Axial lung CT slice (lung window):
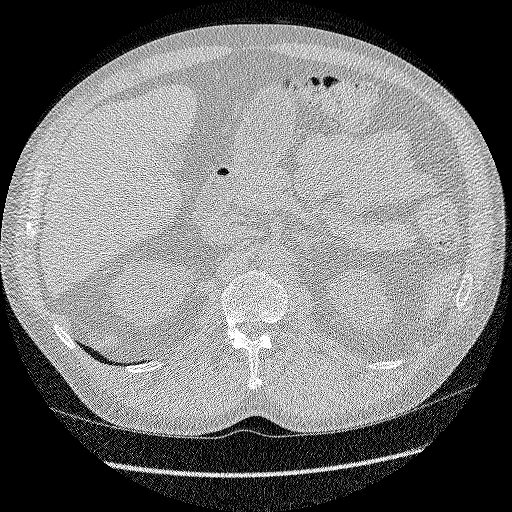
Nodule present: no